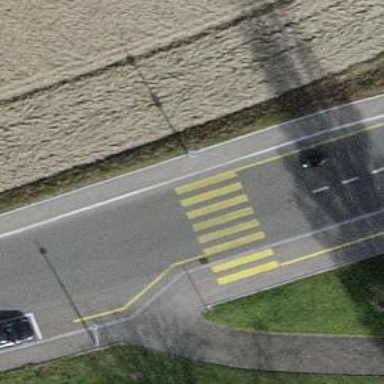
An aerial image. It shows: Zebra crossing on the road.